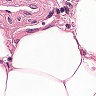
Metastatic tissue present: no